Field crop: maize
Growth stage: 2
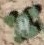
Species: chenopodium